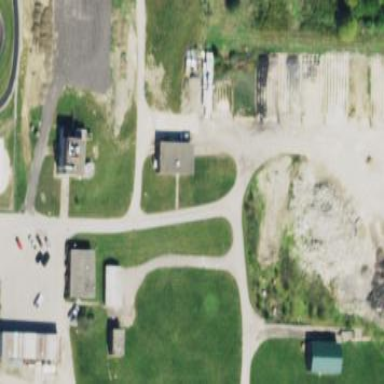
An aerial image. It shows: Water works facility.